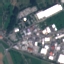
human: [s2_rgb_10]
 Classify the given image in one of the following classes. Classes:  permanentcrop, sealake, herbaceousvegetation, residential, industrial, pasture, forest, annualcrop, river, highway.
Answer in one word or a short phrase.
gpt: Industrial